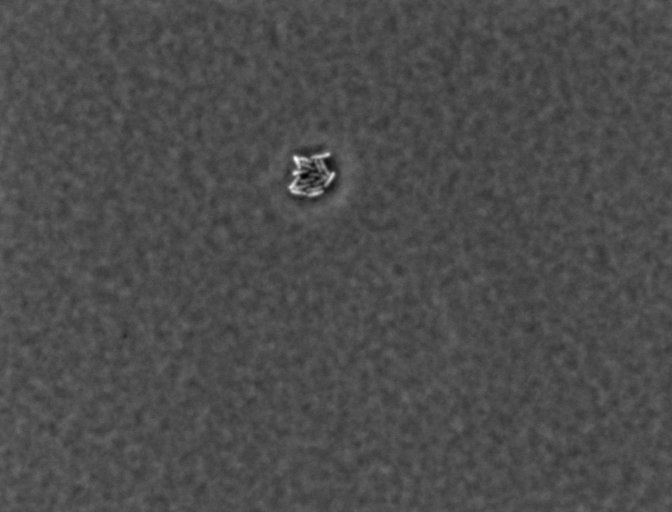
Salmonella enterica Typhimurium